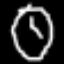
Label: clock